Field crop: tomato
Growth stage: 2
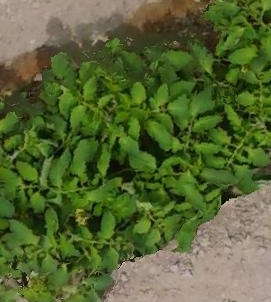
Species: tomato